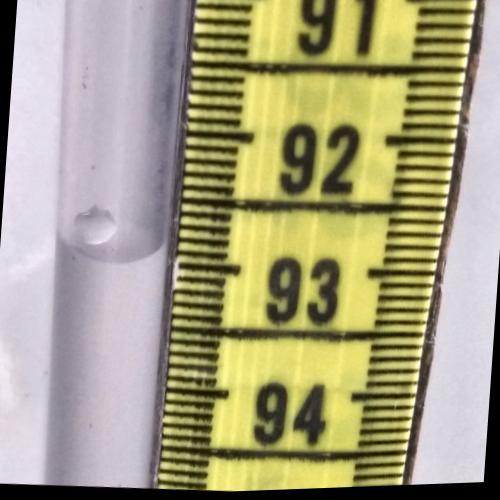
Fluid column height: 93.0 cm